Question: 'admin_params' is a hash for permitted attributes in Rails 4.2 (see below):

Here is the controller action 'create':
'''
def create
@user = User.new(admin_params)
@user.last_updated_by_id = session[:user_id]
if @user.save
redirect_to URI.escape(SUBURI + "/view_handler?index=0&msg=Successfully Saved!")
else
flash.now[:error] = t('Data Error. Not Saved!')
render 'new'
end
end
'''
Both nested attributes 'sys_user_group_id' and 'role_definition_id' are expected to be equal to 1 in '@user'. However both of them become 'nil' after '@user = User.new(admin_params)'. Somehow 'admin_params' did not pass the value of 'role_definition_id' and 'sys_user_group_id' to '@user' (other non-nested values passes in to '@user' successfully except 2 nested).
The 'admin_params' is defined as:
'''
def admin_params
params.require(:user).permit(:name, :login, :email, :update_password_checkbox, :password_confirmation,
:password_new, :status, :user_type_id, :cell, :allow_text_msg,
:allow_email, :password, :customer_id, :customer_name, :local, user_roles_attributes: [:id, :role_definition_id, :_destroy],
user_levels_attributes: [:id, :sys_user_group_id, :_destroy])
end
'''
<URL> is rails document we are following about strong parameters of nested attributes. What could cause @user not being assigned for 2 nested attributes? Could be the data structure of 'admin_params'?
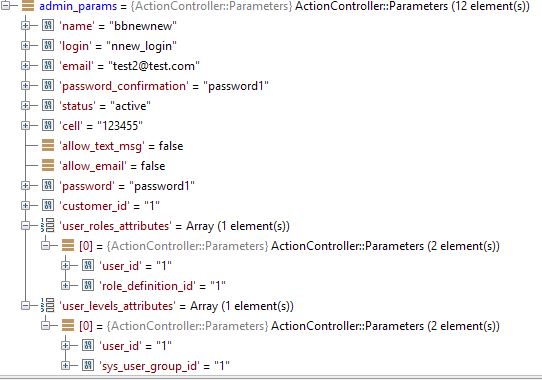
Answer: Your naming of these attributes may be inconsistent, which would cause the behavior you're observing.
'user_role_id' does not appear in your list of arguments to #permit. Perhaps that's due to some rails syntactic sugar I don't yet know, given that ':id' is a value in the 'user_roles_attributes' array. But in that case, I would expect 'sys_user_group_id' (which does an argument to #permit) to be 'user_levels_sys_user_group_id', because ':sys_user_group_id' appears in the 'user_levels_attributes' array.